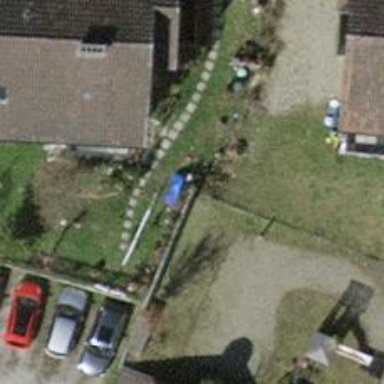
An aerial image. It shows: Retaining wall.